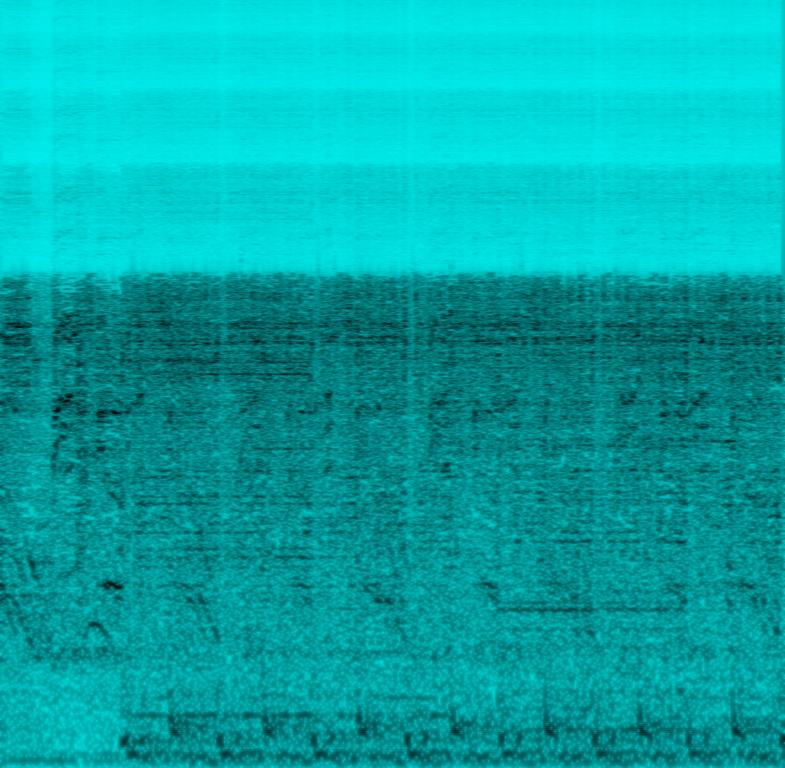
This is a live performance of an electronic dance music piece. There is a vocal sample repeating the same line. A synth is playing the tune while the electronic drums are playing the rhythm. There is a rising pattern and an energetic atmosphere. If it were not for the poor quality of the recording, this piece would fit nicely at a nightclub.